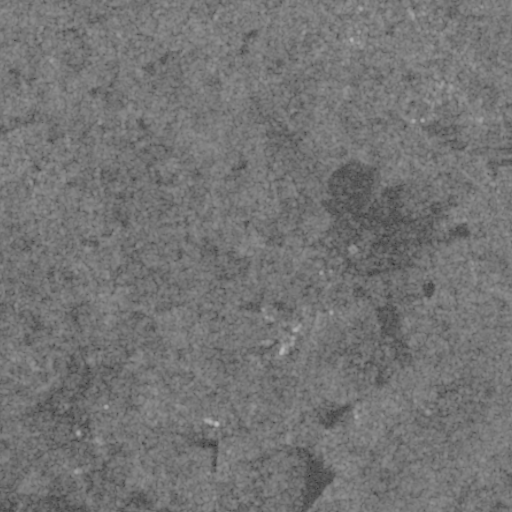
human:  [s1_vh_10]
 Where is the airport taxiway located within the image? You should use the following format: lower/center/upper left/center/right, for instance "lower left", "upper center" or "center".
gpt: The airport taxiway is located in the center right of the image.
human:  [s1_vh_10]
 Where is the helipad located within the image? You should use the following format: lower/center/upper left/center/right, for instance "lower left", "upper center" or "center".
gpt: The helipad is located in the center right of the image.
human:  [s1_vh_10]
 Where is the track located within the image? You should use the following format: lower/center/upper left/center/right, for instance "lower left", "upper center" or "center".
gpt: There is no track in the image.

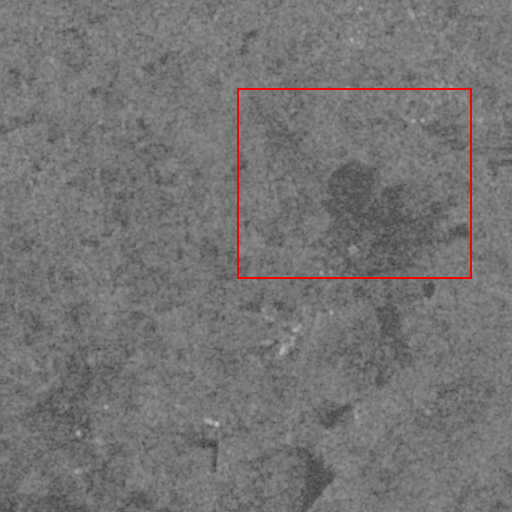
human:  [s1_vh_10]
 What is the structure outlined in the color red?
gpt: The structure outlined in red is an airport.
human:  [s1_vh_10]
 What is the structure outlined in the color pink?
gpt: There is no pink outline.